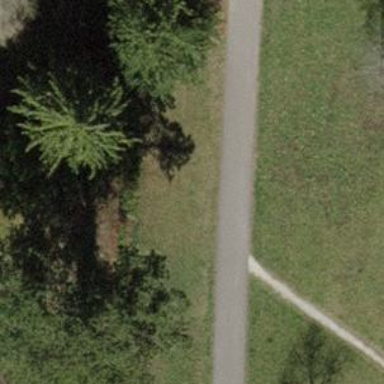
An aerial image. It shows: Track with fine gravel surface.